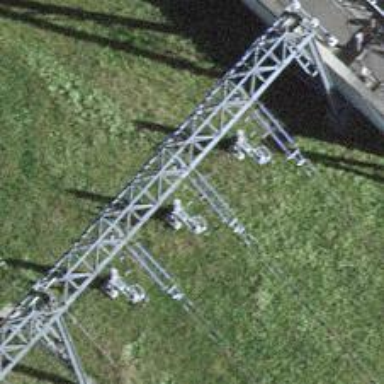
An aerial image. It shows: Three power lines with cables.